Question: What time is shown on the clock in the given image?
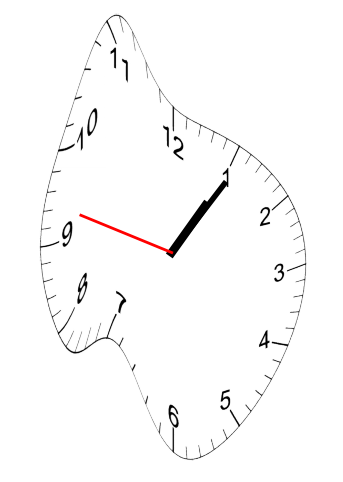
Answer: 01:05:47